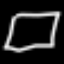
Label: square